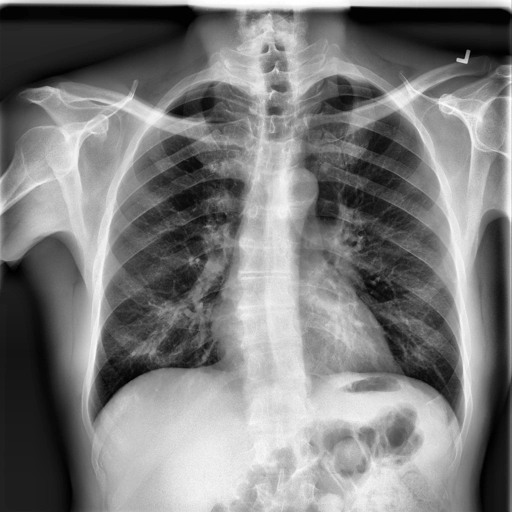
Finding: NORMAL